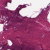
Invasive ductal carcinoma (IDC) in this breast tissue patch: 0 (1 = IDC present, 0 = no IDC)